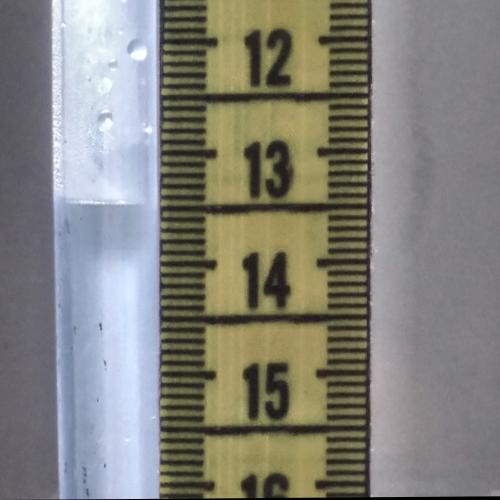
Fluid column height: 13.5 cm